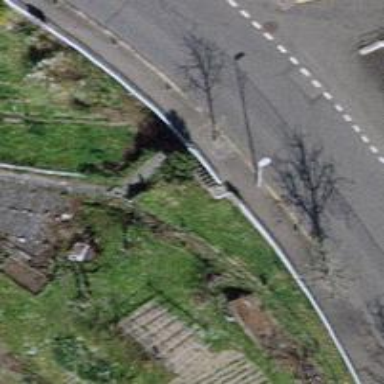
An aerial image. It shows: Set of steps on the road.